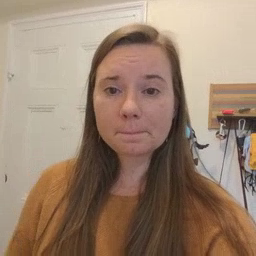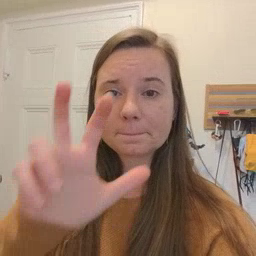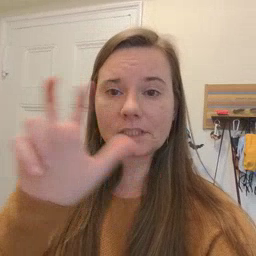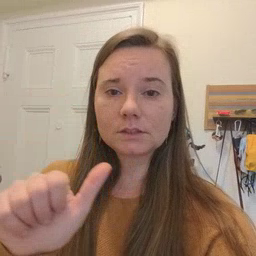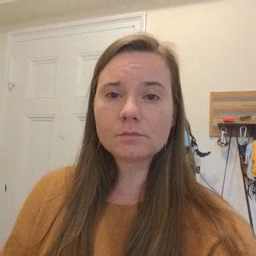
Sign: pizza